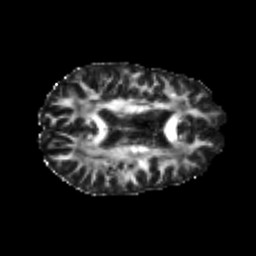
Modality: FA
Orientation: axial
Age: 22
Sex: female
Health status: healthy
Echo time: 0.074 s